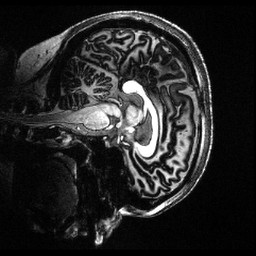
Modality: T1w
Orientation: sagittal
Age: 33
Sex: female
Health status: healthy
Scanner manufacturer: siemens
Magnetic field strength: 7 T
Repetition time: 4.3 s
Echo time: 0.00227 s